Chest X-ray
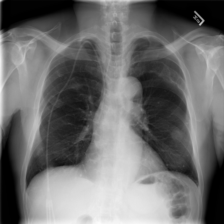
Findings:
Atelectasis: negative
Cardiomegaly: negative
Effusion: negative
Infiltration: negative
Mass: negative
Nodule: negative
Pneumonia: negative
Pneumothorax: negative
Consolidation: negative
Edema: negative
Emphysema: negative
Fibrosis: negative
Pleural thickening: negative
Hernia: negative